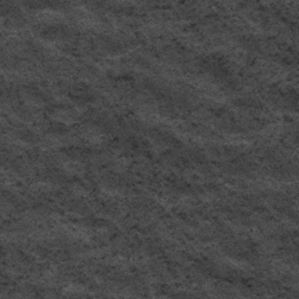
Label: frost